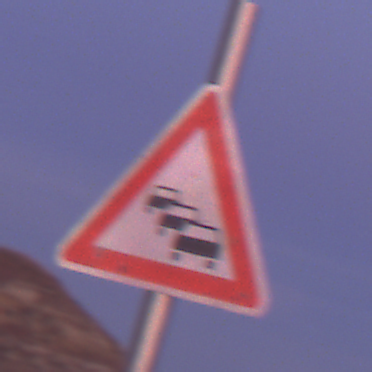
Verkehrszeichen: Stau
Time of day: Dawn
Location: Outdoor (Nature)
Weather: PartlyCloudy
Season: NotSpecified
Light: Natural